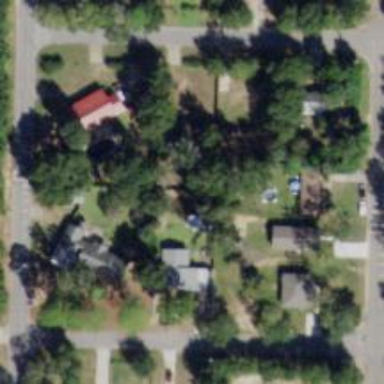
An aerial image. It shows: Single-family residential area.